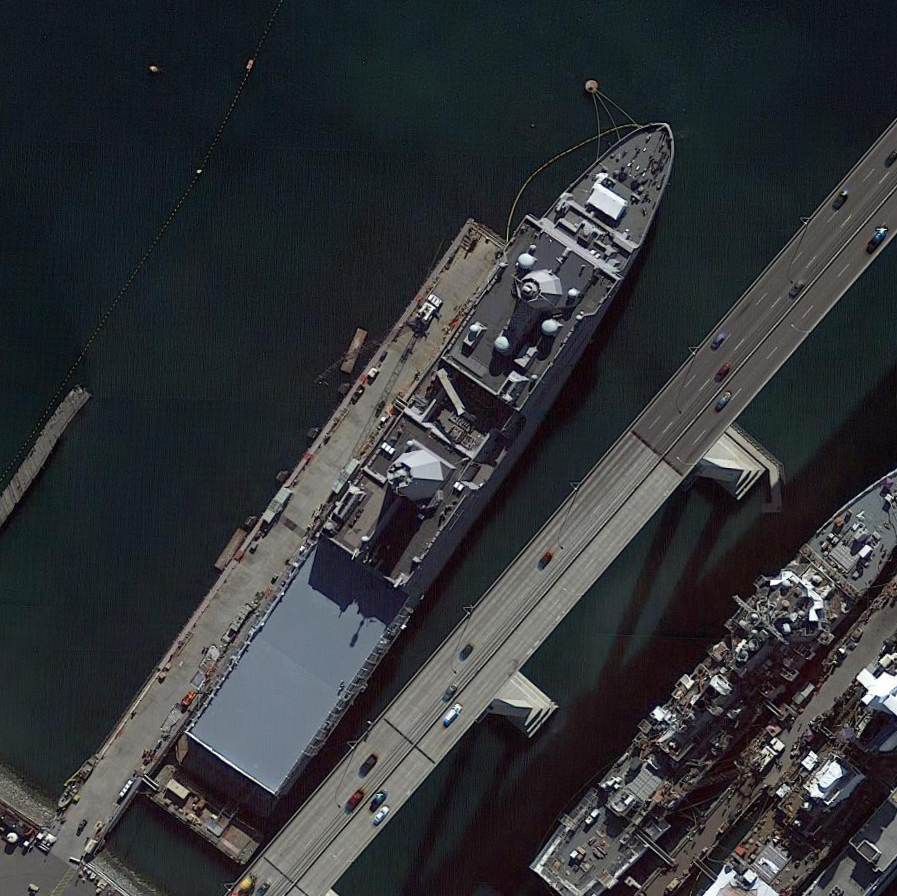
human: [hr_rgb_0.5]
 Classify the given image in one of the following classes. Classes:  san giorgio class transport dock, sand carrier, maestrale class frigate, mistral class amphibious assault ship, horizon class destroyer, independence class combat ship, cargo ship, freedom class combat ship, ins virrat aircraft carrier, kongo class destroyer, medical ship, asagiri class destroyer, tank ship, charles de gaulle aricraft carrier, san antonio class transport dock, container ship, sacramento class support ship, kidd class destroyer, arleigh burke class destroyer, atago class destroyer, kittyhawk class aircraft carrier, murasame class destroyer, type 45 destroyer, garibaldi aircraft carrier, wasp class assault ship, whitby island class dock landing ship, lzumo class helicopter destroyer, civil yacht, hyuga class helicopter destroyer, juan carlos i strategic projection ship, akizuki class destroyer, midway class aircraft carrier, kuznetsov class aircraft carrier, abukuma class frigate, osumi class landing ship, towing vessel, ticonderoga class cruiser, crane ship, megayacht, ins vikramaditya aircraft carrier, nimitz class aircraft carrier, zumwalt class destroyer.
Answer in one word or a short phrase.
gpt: San Antonio class transport dock